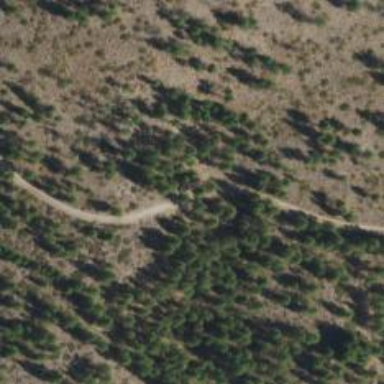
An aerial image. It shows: Intermediate Nordic-style path.